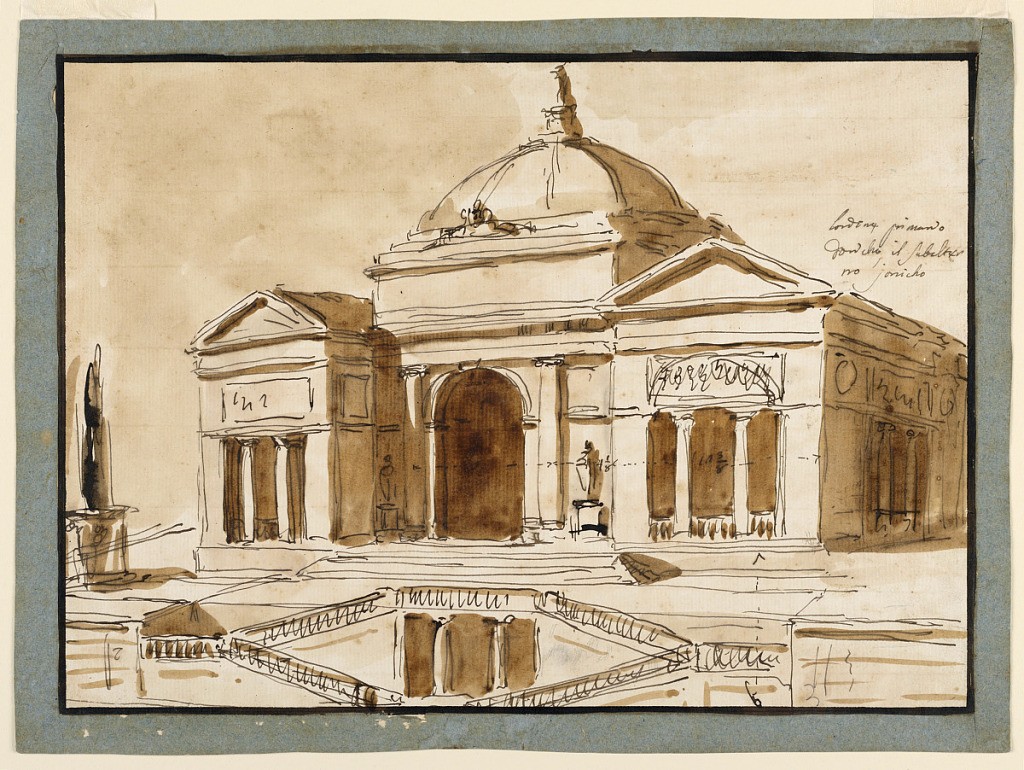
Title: Design for a Casino or Kaffeehaus
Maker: Giuseppe Barberi, Italian, 1746–1809
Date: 1796
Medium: Pen and brown ink, brush and brown wash, graphite on off-white laid paper, lined
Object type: Drawing
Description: Design for a casino or Kaffeehaus.